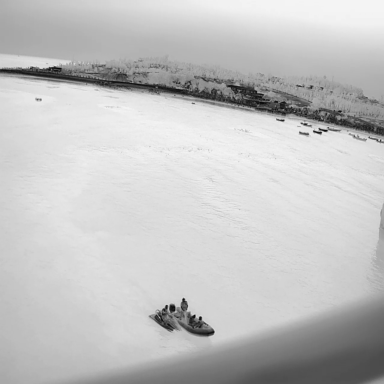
There are ten objects shown in the infrared image, including two canoes, and eight bulk_carriers.